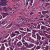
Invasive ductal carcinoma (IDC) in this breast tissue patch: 1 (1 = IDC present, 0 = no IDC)